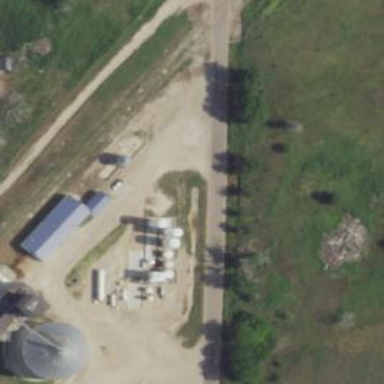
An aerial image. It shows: Storage tank that is man-made.